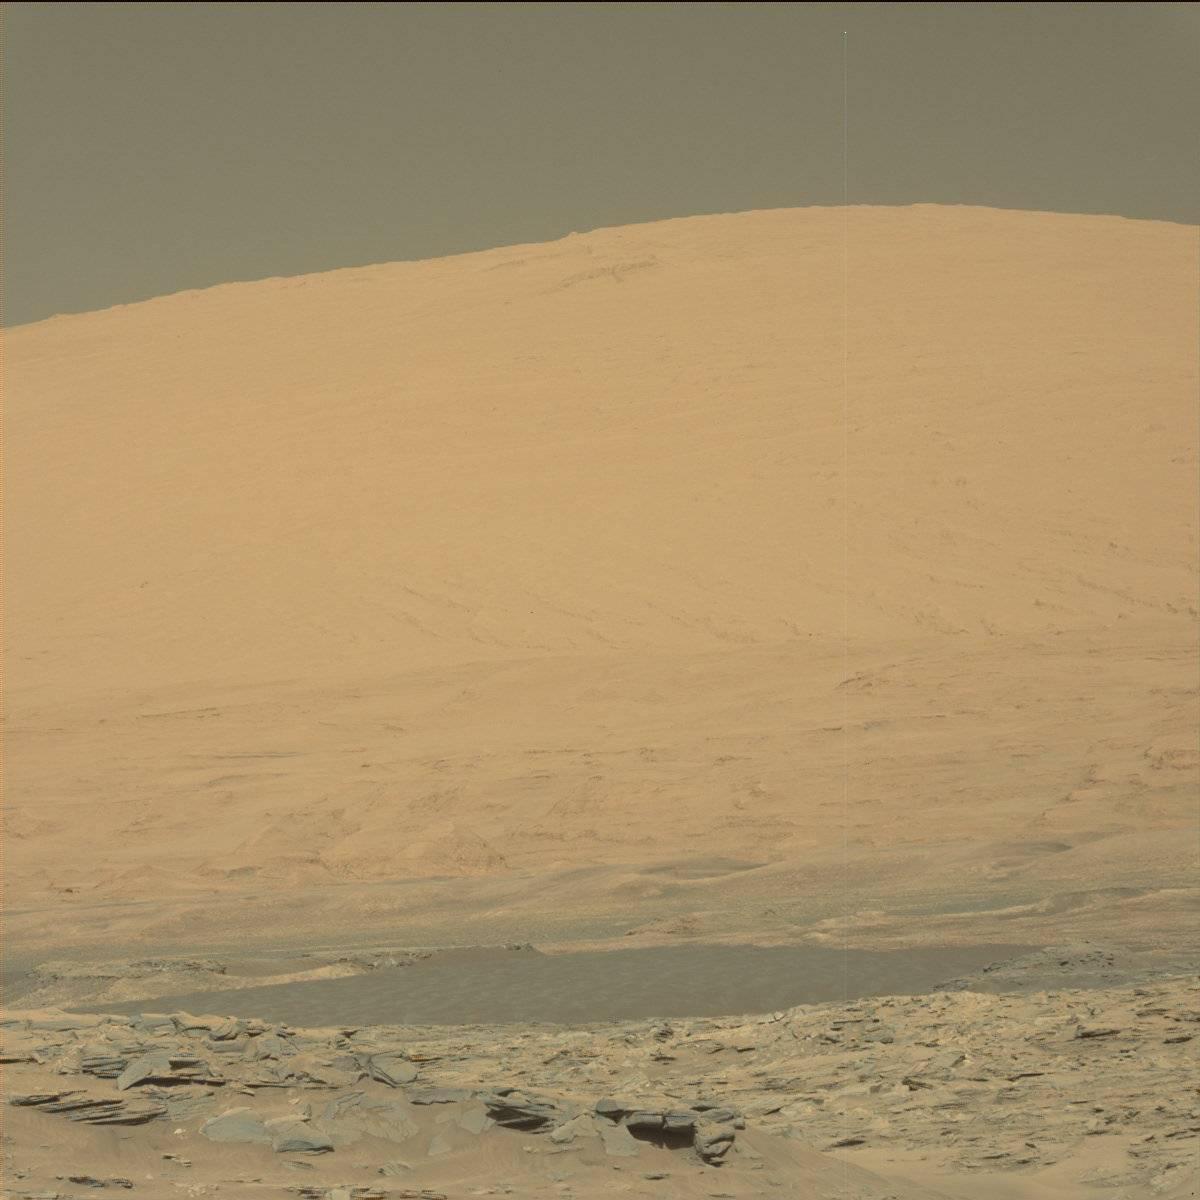
Terrain classes present: Bedrock, Ridge, Sand / Soil, Sky